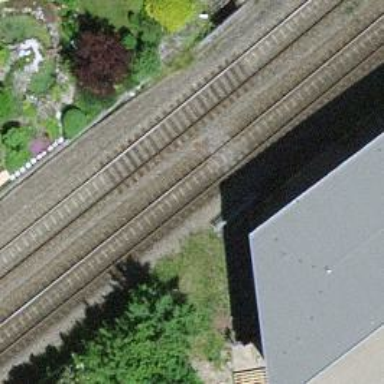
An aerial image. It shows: Single-track electrified railway with contact line.